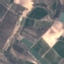
Land use / land cover class: PermanentCrop